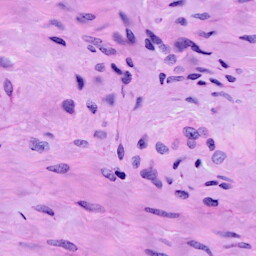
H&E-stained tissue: Cervix